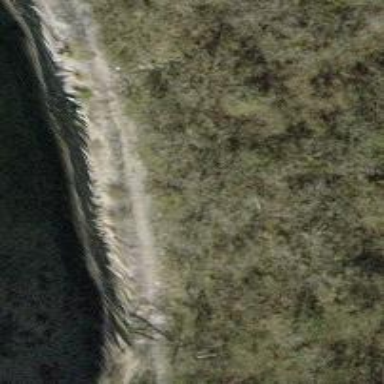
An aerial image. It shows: Path on the ground.